Aerial crown-view tile of a tropical tree (Barro Colorado Island, Panama), acquired 20250512:
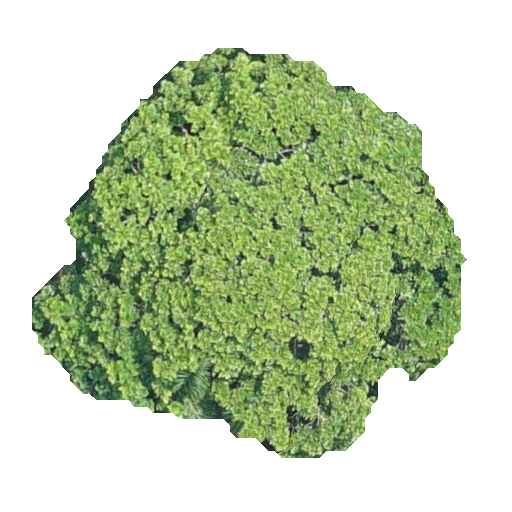
Species: Simarouba amara
GBIF accepted scientific name: Simarouba amara
Crown area: 178.785 m²